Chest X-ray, PA view. Patient: 38 years old, sex M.
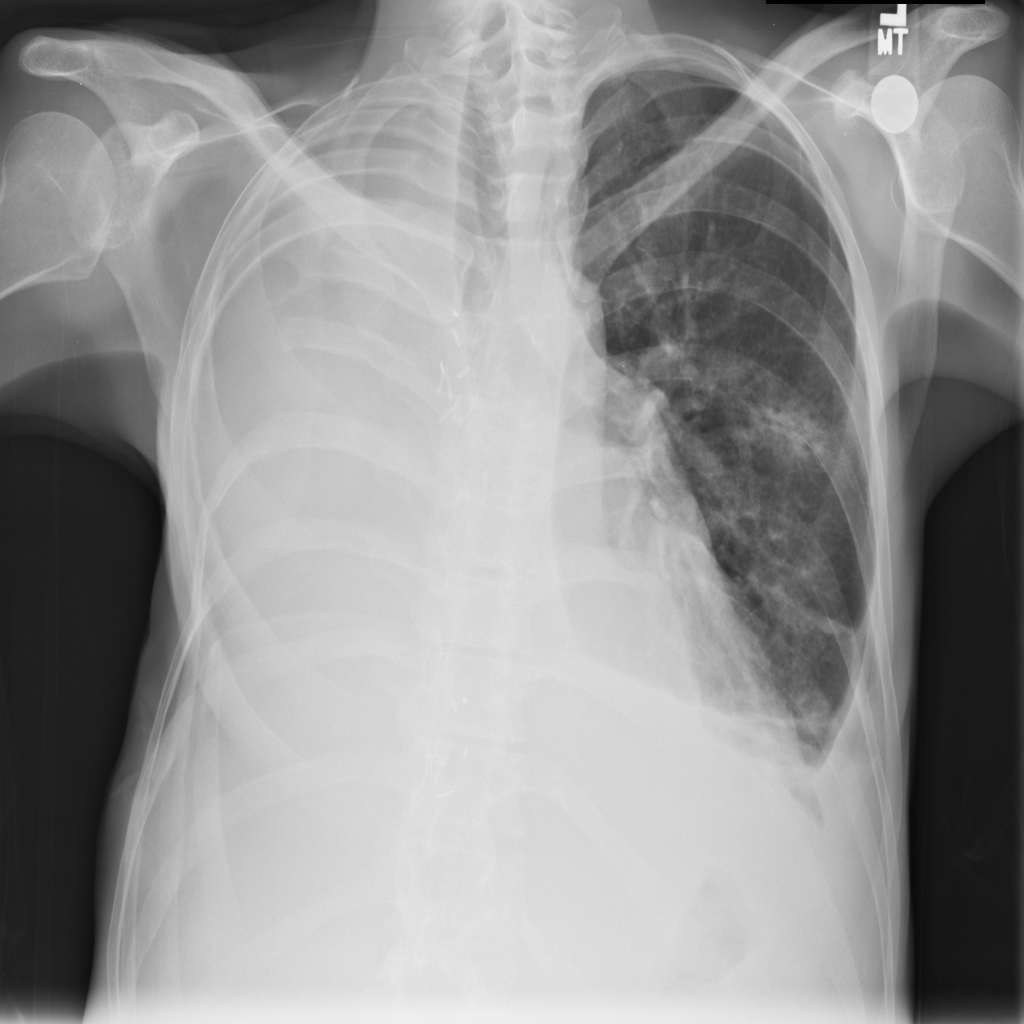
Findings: Atelectasis, Effusion, Infiltration